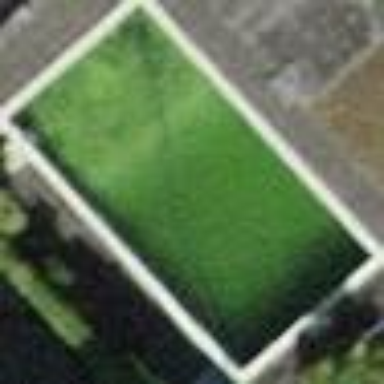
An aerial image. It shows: Swimming pool located in leisure land.